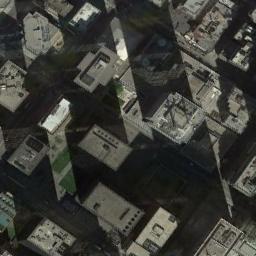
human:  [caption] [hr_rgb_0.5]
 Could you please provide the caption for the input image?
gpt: There are several tall buildings and lawns and several roads and many trees in a commercial area .

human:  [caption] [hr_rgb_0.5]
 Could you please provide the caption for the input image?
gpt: A commercial area has lots of high-rise buildings .

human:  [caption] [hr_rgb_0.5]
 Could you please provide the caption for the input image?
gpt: The building is very high .

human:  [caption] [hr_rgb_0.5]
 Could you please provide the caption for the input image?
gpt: The commercial area is consist of many tall buildings .

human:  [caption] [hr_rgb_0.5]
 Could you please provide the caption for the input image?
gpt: There are many buildings with gray roofs on a commercial area .